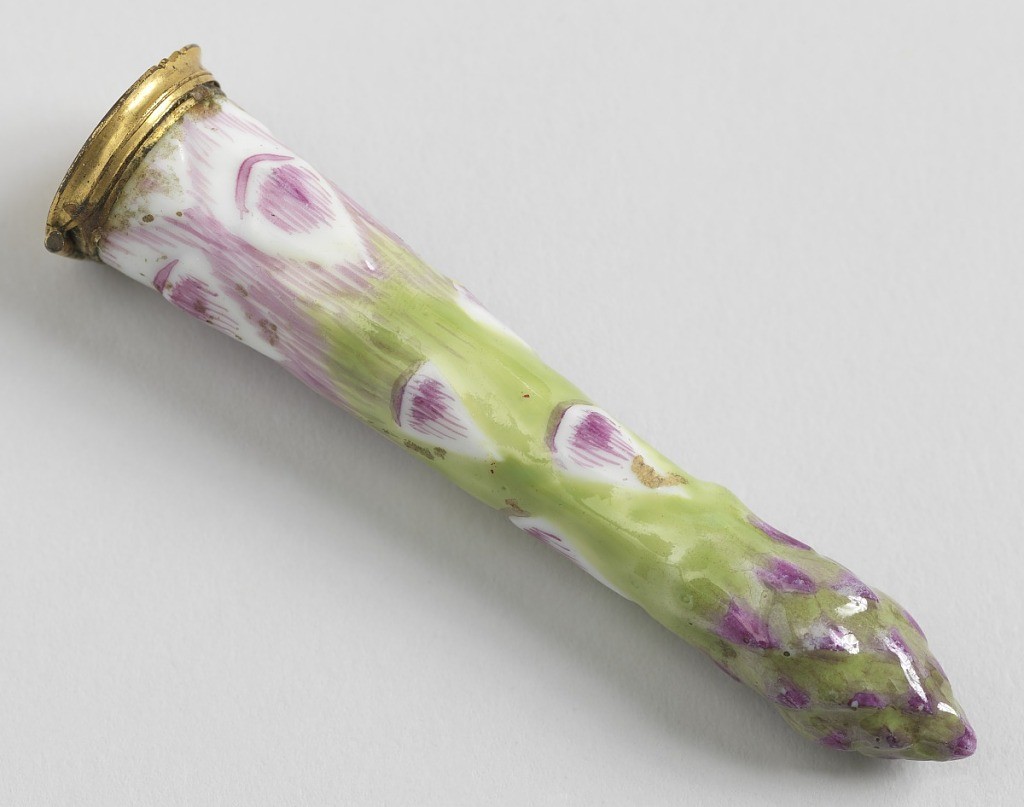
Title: Trompe l'Oeil Étui
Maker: Unknown
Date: mid- to late-18th century
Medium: porcelain, vitreous enamel, gold, metal
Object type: étui
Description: Trompe-l'oeil étui in the shape of a stalk of asparagus. Gilt metal rim and cover.